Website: crate-barrel
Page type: billing-address
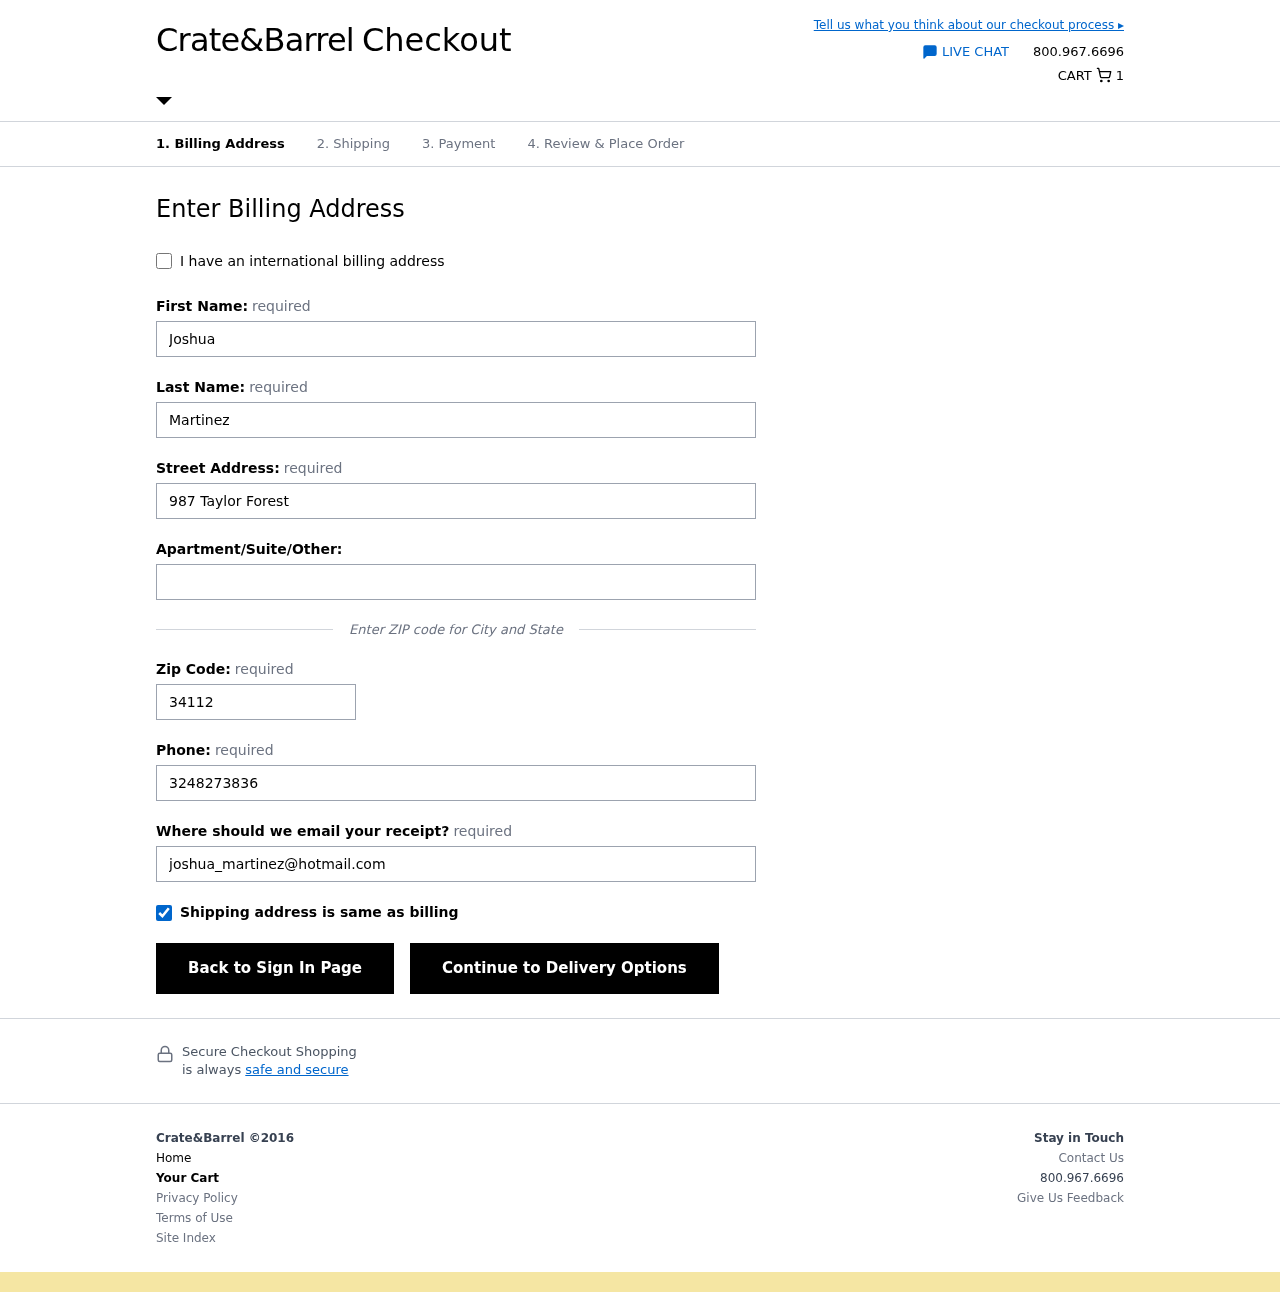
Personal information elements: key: PII_EMAIL
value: joshua_martinez@hotmail.com
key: PII_FIRSTNAME
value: Joshua
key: PII_LASTNAME
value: Martinez
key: PII_PHONE
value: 3248273836
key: PII_POSTCODE
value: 34112
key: PII_STREET
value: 987 Taylor Forest
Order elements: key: ORDER_NUM_ITEMS
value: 1